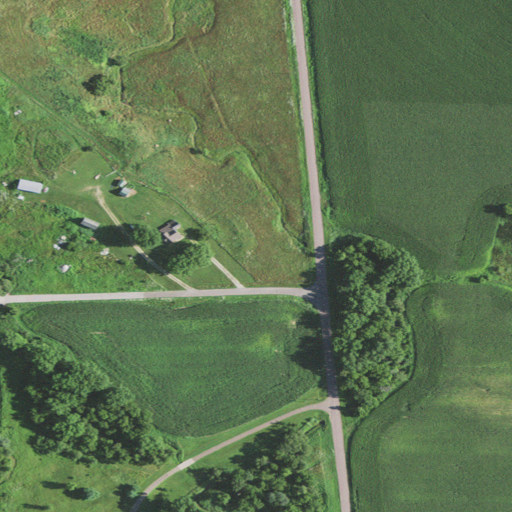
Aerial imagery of valley in Wisconsin named Steig Coulee containing cultivated crops, pasture, open development, deciduous forest, and mixed forest